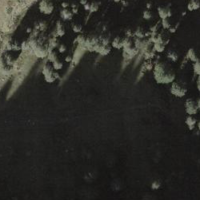
EUNIS habitat code: 41
Species observed at this site:
Bartsia alpina